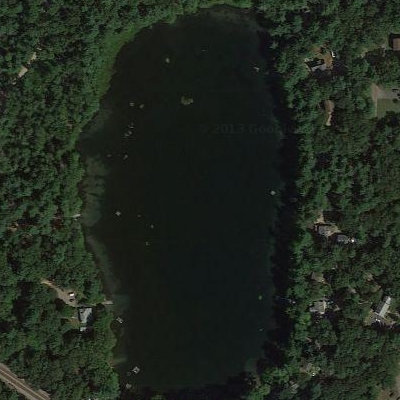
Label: dRiverLake